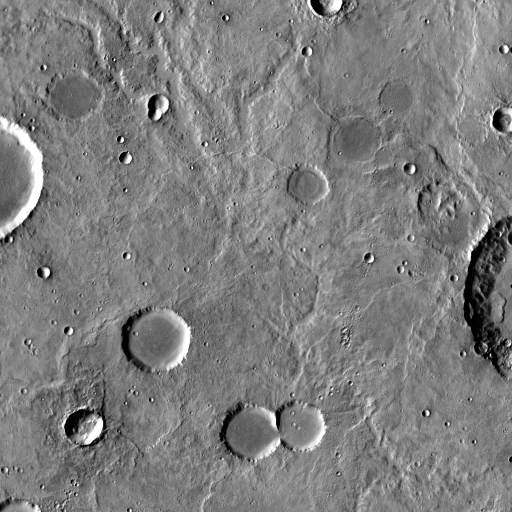
Crater classes present: Background, Other, Layered, Buried, Secondary